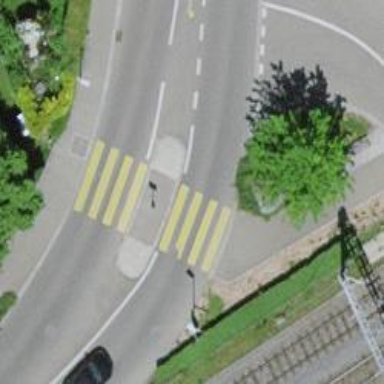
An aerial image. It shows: Uncontrolled crossing with pedestrian island.